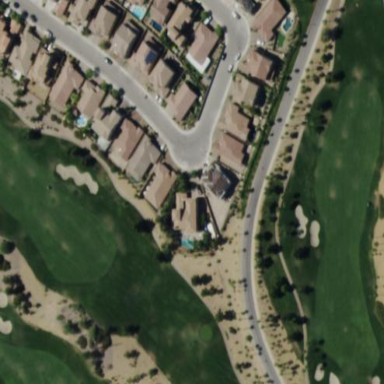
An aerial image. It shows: Rough grassy area used for golf.